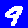
Digit: 9